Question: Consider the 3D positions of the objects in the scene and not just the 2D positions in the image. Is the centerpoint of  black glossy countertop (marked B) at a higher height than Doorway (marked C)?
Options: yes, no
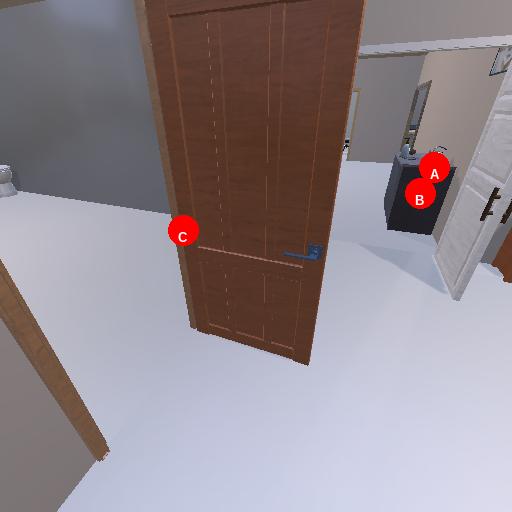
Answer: yes